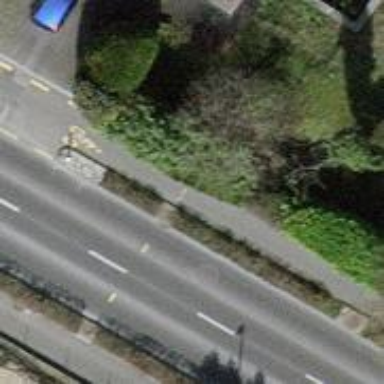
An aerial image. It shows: Hedge barrier.